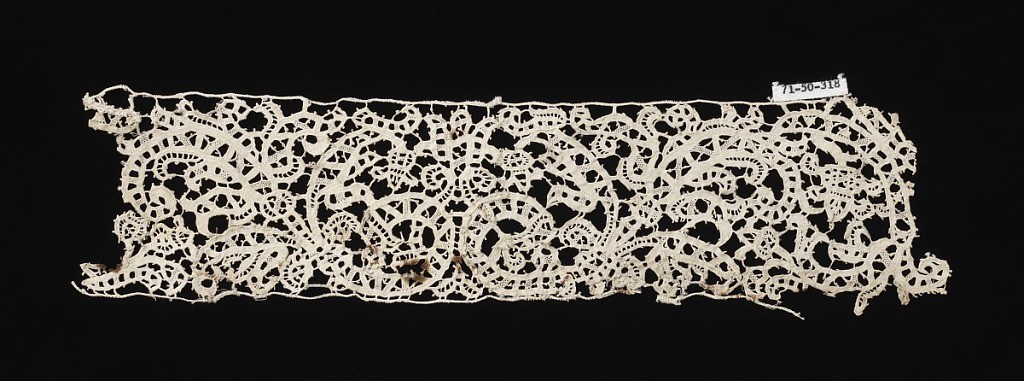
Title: Band fragment
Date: early 17th century
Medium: linen Technique: punto in aria needle lace
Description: Band fragment with broad scrolls, leaves and flowers.